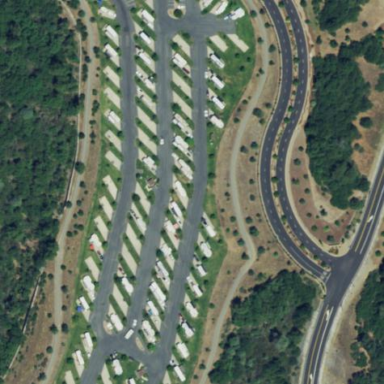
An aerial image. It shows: Residential area with caravan site for tourists.